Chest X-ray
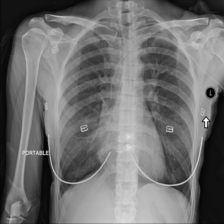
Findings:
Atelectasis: negative
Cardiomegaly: negative
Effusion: negative
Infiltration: negative
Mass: negative
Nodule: negative
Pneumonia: negative
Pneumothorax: negative
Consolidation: negative
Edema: negative
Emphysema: negative
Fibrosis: negative
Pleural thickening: negative
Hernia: negative